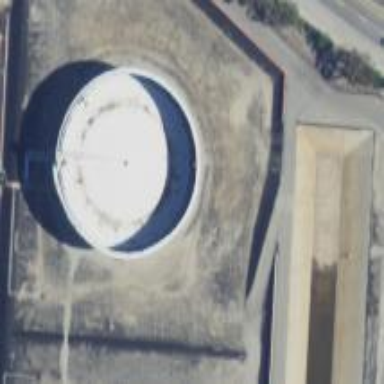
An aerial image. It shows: Storage tank with man-made structure.